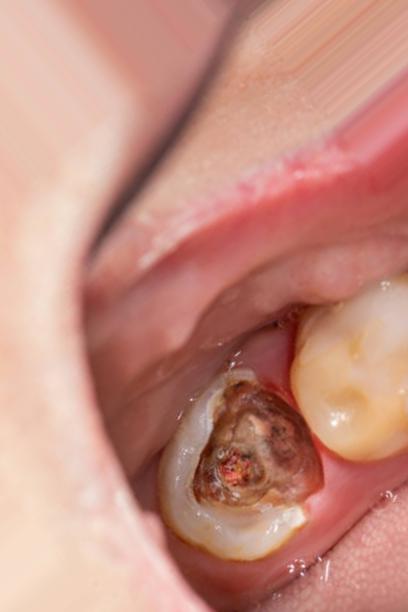
Condition: Caries